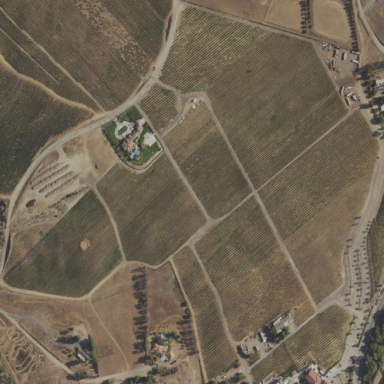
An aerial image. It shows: Vineyard.